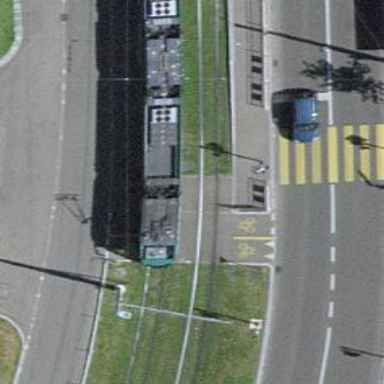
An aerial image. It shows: Railway crossing.